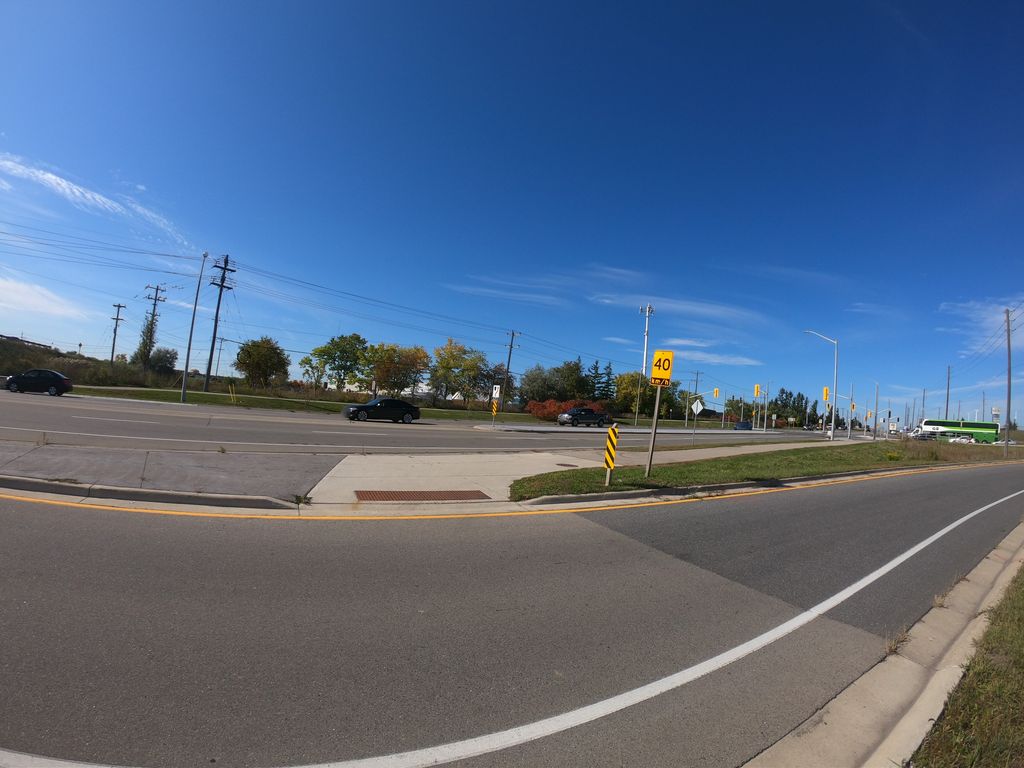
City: kitchener-waterloo